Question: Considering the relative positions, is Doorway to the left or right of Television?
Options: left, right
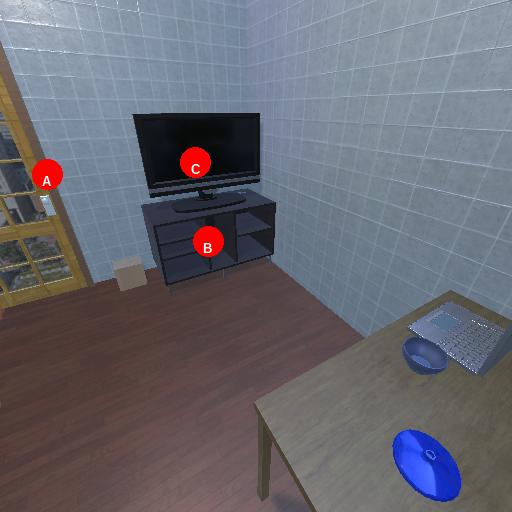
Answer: left